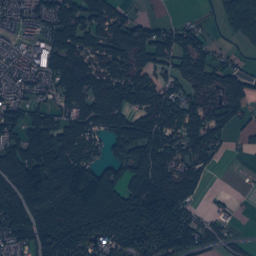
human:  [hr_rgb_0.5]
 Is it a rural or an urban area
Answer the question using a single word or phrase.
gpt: urban

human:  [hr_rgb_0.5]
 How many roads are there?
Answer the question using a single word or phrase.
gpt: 696

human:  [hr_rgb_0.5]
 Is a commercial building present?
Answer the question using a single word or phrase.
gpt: yes

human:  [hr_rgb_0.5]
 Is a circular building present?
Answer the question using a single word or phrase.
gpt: yes

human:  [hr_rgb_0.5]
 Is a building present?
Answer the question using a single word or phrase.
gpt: yes

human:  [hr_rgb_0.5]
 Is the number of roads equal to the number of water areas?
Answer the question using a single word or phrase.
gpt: no

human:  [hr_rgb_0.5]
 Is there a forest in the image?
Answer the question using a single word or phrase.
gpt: yes

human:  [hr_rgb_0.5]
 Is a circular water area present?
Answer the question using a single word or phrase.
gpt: yes

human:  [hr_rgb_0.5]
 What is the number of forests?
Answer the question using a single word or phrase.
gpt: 398

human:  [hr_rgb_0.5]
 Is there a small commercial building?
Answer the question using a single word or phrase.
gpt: yes

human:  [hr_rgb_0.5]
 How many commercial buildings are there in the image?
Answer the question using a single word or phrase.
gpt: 6

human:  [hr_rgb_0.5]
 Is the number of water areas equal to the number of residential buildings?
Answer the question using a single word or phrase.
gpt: no

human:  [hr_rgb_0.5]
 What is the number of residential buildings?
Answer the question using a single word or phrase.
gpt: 3073

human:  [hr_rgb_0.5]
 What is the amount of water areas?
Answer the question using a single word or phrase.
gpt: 31

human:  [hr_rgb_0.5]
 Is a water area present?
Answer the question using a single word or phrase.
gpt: yes

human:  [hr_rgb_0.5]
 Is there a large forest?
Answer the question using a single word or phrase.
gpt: yes

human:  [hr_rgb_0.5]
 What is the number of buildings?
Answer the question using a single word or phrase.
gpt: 3088

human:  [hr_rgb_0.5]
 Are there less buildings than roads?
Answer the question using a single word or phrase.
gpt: no

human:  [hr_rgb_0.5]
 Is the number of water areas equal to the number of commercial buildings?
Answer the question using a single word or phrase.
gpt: no

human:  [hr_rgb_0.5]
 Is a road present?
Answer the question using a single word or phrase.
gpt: yes

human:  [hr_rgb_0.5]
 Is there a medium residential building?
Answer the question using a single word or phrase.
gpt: yes

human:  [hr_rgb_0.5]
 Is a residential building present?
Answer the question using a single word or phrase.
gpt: yes

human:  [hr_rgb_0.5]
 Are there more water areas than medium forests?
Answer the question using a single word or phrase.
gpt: no

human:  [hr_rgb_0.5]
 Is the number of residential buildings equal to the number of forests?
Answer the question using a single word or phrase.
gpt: no

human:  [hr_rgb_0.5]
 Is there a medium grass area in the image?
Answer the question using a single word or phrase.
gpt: yes

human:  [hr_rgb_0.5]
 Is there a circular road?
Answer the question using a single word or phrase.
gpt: no

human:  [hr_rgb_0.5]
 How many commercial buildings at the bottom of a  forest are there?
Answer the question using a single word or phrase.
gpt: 6

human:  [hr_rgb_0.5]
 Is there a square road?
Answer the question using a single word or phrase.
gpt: no

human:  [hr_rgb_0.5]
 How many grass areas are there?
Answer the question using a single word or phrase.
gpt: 174

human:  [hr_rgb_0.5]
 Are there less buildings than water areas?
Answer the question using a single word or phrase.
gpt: no

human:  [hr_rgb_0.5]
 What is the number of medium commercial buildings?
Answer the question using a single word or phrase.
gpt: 1

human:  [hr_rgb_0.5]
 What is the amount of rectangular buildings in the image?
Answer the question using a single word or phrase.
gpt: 2096

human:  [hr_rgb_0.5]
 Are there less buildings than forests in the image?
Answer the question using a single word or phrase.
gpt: no

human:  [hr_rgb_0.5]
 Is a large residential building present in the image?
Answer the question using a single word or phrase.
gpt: yes

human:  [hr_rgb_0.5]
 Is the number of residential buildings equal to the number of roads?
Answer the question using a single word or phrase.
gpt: no

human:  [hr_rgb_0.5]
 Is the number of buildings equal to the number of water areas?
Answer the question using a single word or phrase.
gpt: no

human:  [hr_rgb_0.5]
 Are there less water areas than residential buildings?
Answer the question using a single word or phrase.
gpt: yes

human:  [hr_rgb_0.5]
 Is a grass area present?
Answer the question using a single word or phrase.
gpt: yes

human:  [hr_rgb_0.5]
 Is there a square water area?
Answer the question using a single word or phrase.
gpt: yes

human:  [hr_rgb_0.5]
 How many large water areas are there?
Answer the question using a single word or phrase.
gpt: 7

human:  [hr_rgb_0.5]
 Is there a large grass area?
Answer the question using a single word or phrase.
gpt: yes

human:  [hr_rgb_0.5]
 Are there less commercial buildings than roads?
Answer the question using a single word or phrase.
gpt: yes

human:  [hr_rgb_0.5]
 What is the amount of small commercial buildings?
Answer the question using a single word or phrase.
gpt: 3

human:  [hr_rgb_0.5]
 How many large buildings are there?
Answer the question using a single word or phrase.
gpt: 5

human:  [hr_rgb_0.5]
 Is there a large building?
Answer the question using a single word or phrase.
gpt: yes

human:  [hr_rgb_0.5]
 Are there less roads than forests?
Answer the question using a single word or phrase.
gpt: no

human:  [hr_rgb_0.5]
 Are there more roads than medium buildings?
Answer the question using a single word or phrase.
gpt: yes

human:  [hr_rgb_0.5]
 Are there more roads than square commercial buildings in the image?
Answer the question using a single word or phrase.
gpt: yes

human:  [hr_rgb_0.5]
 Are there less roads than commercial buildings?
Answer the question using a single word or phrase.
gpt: no

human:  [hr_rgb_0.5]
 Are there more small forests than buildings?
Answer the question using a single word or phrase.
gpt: no

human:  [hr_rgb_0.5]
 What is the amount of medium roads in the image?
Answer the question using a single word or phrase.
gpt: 0

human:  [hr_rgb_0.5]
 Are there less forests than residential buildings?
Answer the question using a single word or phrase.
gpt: yes

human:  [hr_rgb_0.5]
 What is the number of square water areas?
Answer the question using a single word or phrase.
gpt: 5

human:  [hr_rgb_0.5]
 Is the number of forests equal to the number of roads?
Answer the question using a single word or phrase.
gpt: no

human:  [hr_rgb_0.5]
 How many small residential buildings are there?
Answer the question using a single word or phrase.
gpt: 3060

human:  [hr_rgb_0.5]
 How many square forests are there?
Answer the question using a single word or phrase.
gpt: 3

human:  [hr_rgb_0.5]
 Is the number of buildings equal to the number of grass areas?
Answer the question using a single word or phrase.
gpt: no

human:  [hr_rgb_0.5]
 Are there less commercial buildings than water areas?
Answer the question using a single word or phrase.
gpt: yes

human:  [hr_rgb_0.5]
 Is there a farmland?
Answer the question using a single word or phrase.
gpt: yes

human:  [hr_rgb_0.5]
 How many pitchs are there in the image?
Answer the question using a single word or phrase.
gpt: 7

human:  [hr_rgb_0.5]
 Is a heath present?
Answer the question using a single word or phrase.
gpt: yes

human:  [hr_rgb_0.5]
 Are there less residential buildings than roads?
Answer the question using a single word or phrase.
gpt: no

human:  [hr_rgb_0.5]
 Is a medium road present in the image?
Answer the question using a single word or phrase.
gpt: no

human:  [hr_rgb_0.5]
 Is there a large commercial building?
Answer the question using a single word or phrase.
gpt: yes